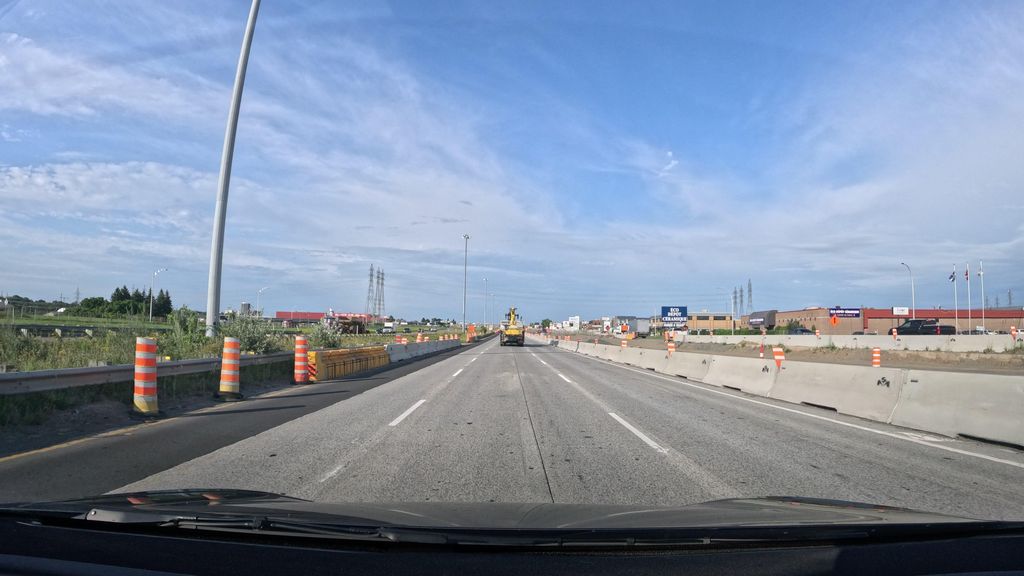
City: montreal